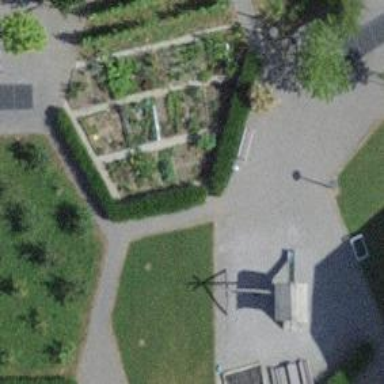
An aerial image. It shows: Playground area for leisure activities on the land.